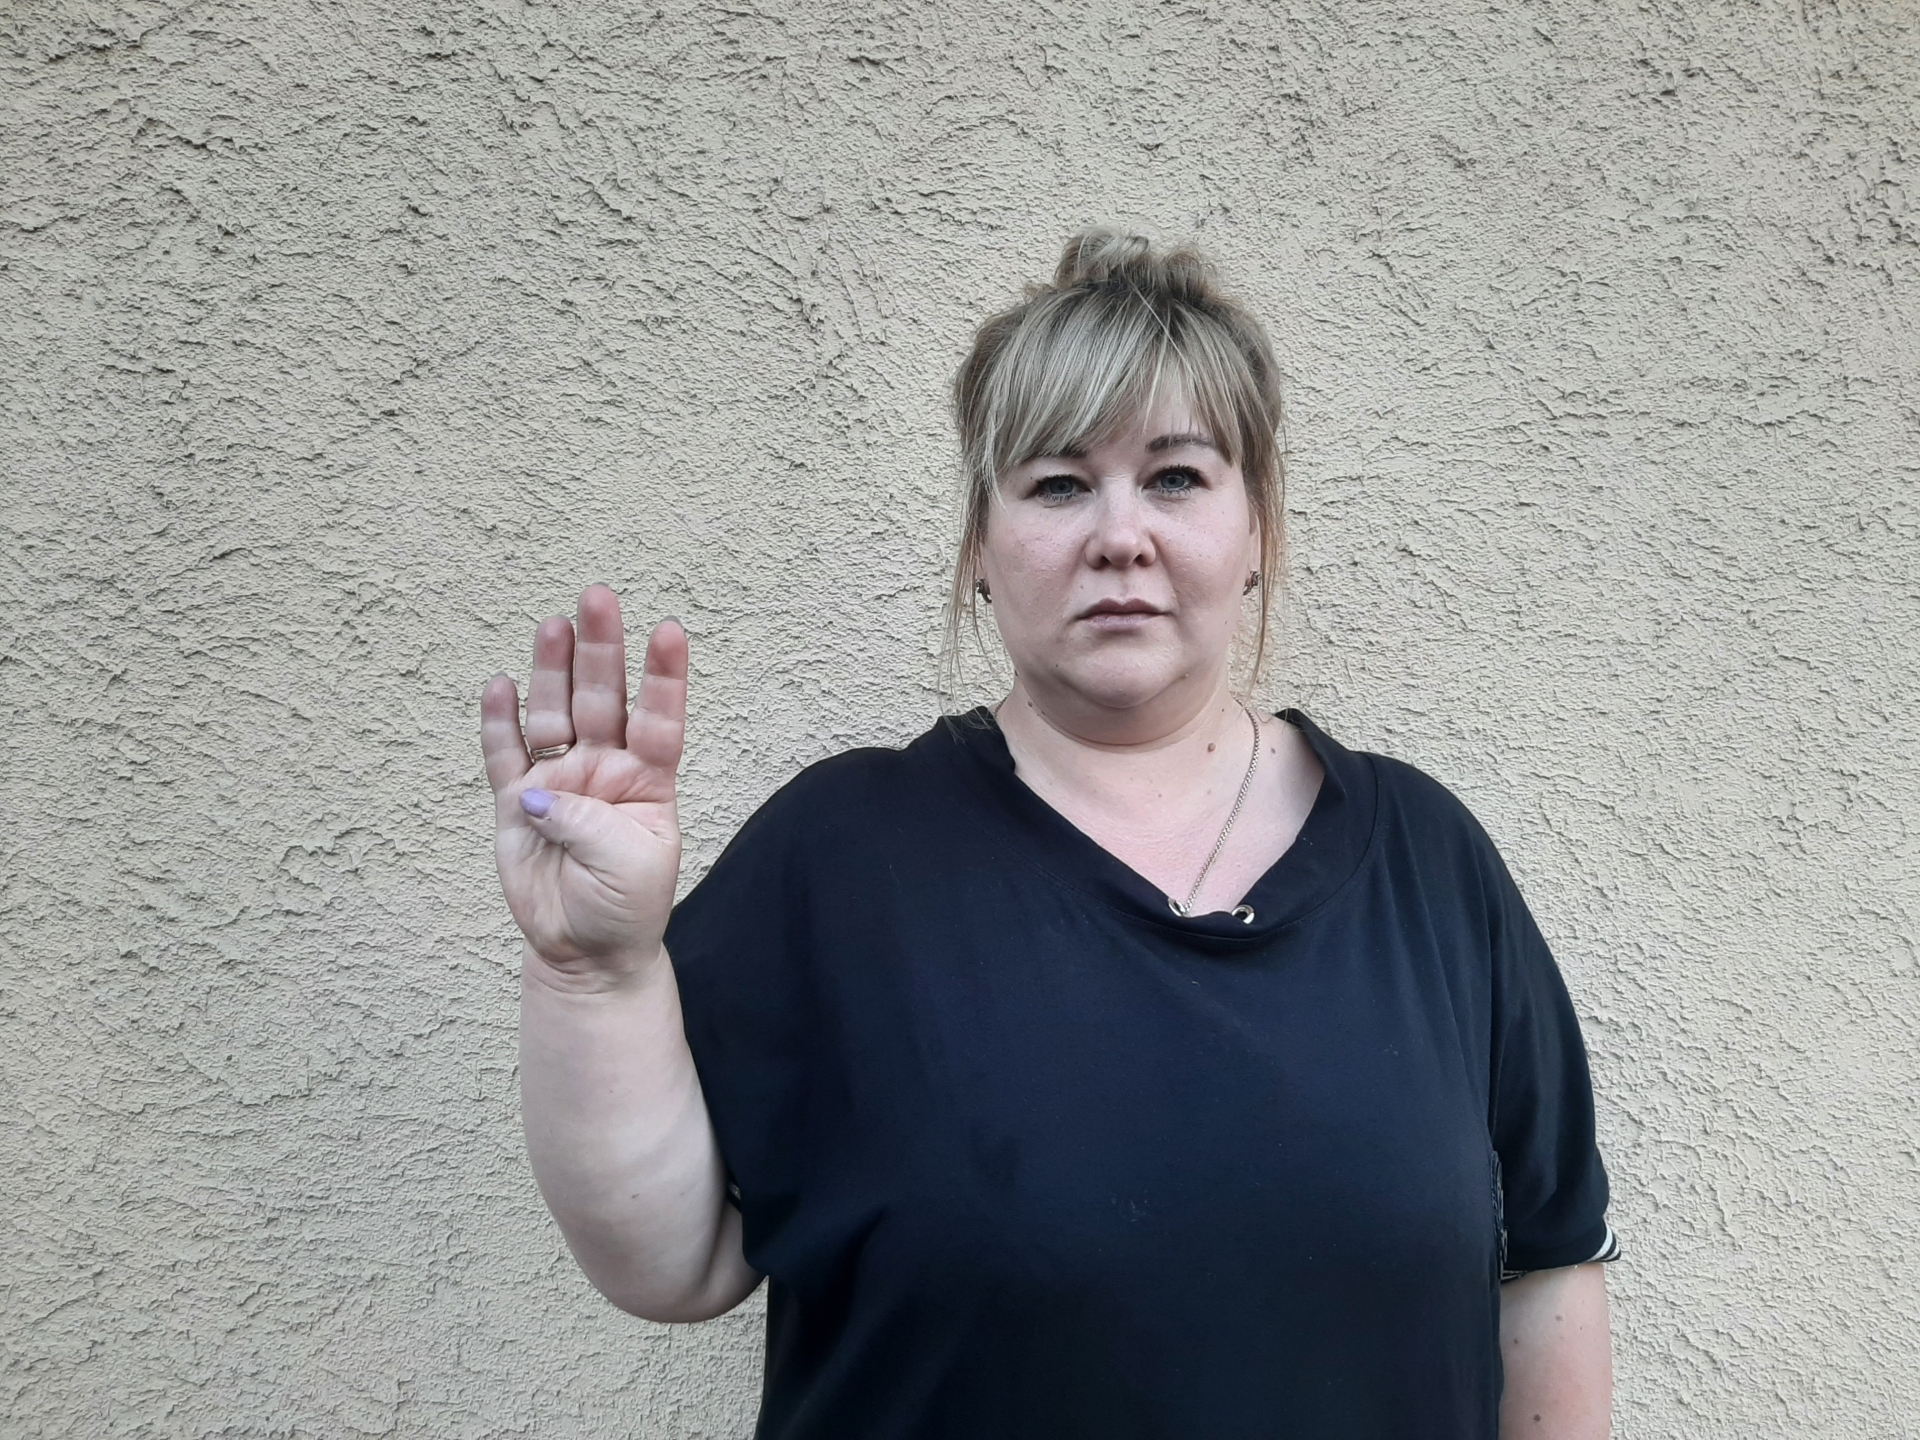
Label: clear